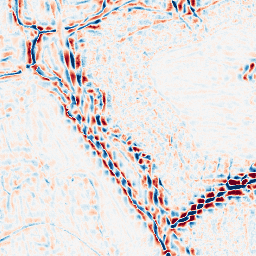
Category: wavelet
Decomposition family: wavelet_dwt
Decomposition parameters: wavelet: coif2
level: 3
Upsampling method: bicubic
Upsampling parameters: scale: 4
Upsampling scale: 4